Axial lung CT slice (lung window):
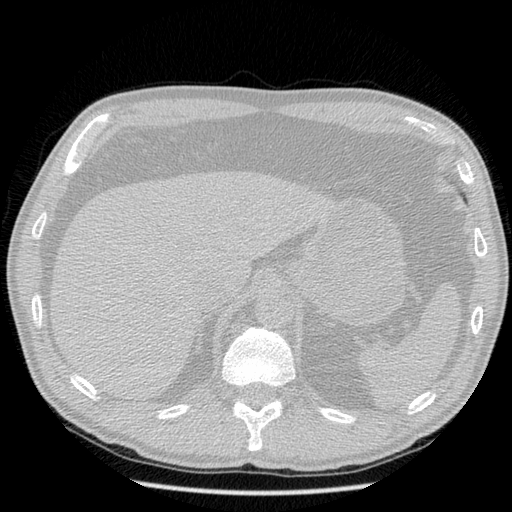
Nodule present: no